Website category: university
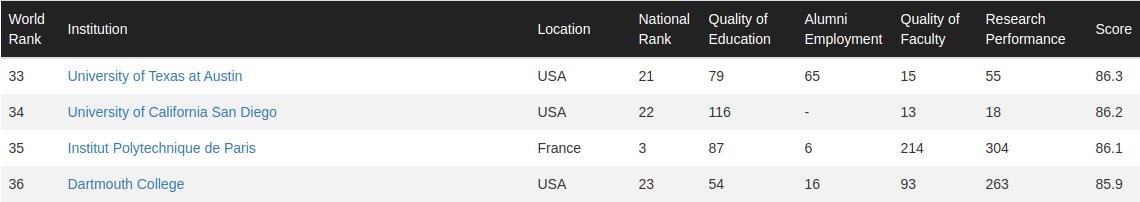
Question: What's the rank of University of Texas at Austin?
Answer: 33

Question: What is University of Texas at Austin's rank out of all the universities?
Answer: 33

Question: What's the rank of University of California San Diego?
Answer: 34

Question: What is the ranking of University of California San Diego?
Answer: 34

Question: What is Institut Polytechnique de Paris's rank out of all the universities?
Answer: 35

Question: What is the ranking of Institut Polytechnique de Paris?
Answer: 35

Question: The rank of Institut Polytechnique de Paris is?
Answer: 35

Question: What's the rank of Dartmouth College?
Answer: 36

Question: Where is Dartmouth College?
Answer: USA

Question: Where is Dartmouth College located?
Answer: USA

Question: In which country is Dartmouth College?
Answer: USA

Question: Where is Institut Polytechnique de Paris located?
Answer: France

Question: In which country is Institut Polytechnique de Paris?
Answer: France

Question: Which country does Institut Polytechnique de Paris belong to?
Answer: France

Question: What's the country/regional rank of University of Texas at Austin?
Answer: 21

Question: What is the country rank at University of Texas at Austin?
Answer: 21

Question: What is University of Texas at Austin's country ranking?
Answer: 21

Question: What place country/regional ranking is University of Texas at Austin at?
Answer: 21

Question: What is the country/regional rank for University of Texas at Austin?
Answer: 21

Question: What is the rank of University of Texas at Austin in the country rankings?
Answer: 21

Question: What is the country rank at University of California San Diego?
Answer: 22

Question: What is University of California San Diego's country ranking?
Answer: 22

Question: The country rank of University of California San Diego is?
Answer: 22

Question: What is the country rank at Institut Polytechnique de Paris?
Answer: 3

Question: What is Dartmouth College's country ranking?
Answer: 23

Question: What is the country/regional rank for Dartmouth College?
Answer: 23

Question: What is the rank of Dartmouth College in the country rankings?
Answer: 23

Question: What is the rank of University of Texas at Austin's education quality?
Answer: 79

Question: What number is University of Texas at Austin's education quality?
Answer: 79

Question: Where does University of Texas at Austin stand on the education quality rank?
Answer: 79

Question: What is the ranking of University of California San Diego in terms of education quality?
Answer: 116

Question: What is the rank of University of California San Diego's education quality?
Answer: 116

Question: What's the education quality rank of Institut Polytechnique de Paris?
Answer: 87

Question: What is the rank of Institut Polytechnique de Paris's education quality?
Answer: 87

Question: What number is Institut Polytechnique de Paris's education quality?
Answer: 87

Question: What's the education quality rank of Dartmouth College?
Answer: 54

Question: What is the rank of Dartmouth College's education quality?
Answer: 54

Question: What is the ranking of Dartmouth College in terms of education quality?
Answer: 54

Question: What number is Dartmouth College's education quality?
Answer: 54

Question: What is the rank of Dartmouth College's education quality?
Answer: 54

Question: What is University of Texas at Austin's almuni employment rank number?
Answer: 65

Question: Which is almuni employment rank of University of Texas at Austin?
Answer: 65

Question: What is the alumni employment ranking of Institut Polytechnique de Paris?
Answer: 6

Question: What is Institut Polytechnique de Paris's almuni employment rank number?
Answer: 6

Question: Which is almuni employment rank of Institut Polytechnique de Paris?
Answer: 6

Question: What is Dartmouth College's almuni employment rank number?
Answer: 16

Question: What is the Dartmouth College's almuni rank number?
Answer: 16

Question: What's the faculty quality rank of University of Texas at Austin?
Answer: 15

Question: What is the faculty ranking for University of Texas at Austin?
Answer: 15

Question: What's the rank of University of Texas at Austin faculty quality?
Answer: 15

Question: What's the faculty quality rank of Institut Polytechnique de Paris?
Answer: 214

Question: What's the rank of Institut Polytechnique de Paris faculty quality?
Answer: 214

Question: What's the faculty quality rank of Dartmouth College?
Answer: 93

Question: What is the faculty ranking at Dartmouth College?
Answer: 93

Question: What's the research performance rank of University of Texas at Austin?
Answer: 55

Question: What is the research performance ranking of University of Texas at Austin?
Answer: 55

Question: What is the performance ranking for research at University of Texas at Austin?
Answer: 55

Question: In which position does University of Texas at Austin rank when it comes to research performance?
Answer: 55

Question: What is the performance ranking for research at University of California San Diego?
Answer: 18

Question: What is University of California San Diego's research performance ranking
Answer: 18

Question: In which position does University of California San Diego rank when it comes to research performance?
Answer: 18

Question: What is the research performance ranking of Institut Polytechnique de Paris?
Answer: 304

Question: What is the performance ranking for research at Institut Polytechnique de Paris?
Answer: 304

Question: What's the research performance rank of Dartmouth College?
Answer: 263